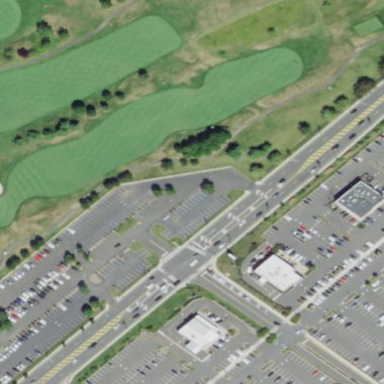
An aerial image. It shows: Rough grassy area used for golf.